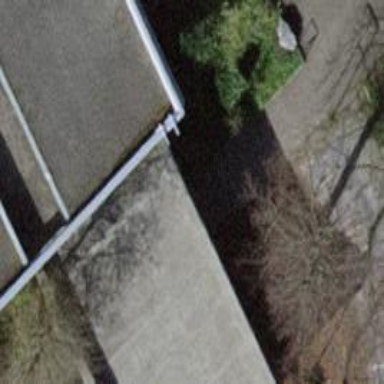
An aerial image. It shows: Building passage tunnel for footway.